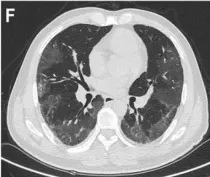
Dynamic change shown on the chest computed tomography manifestations of the patient. (F) On March 10, only a small area of GGO and fibrosis remained.
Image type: radiology (ct)